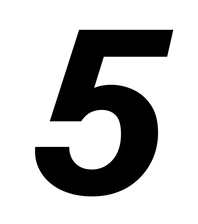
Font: InstrumentSans-Italic_Bold_Italic